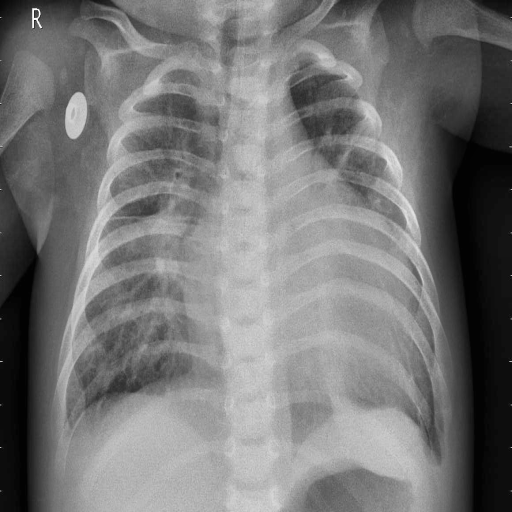
Finding: PNEUMONIA